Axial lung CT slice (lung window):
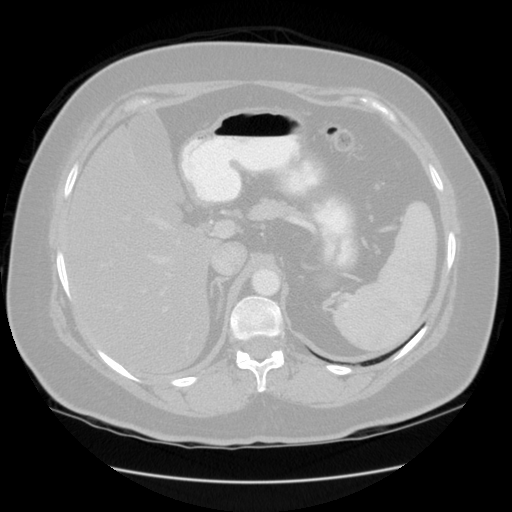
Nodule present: no